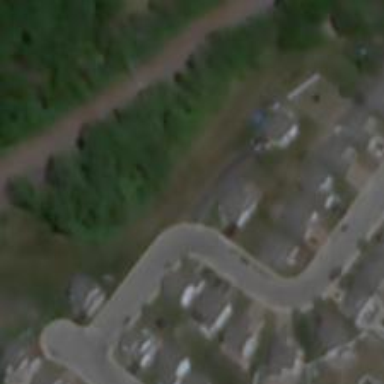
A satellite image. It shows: Driveway leading to service road.